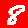
Digit: 8